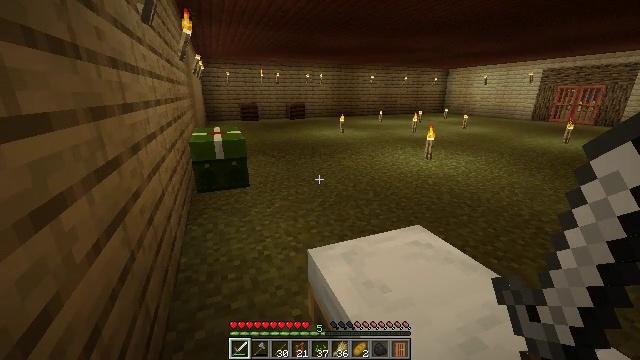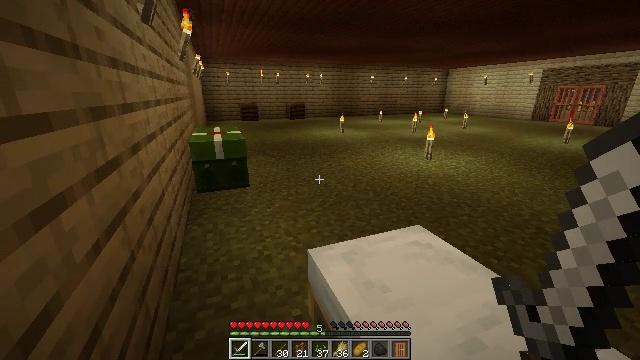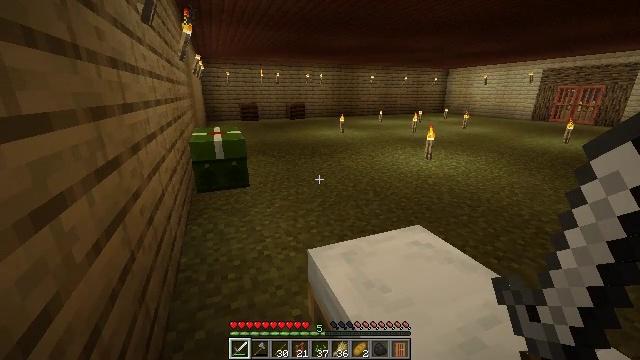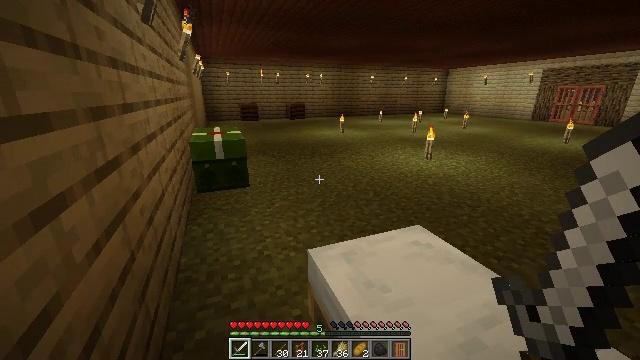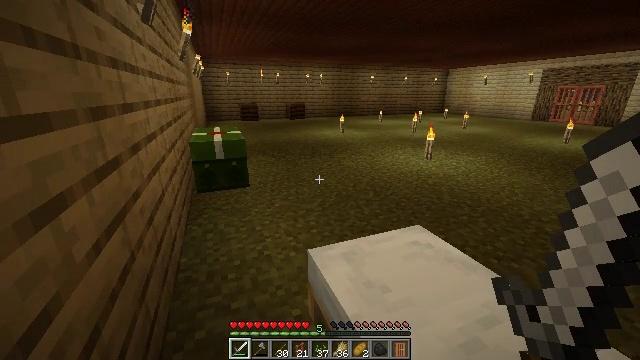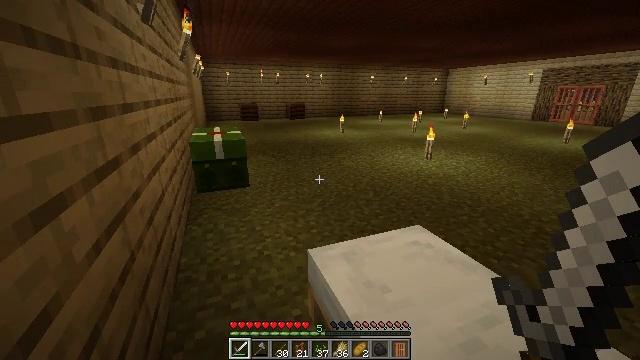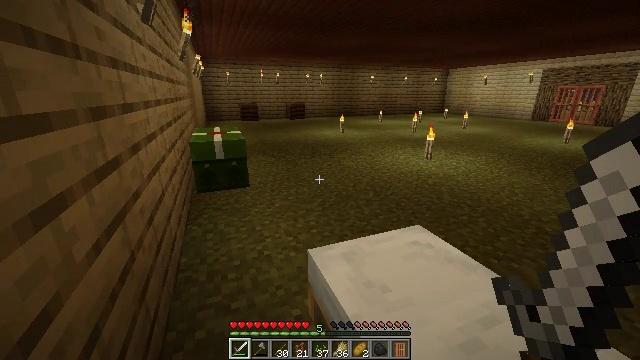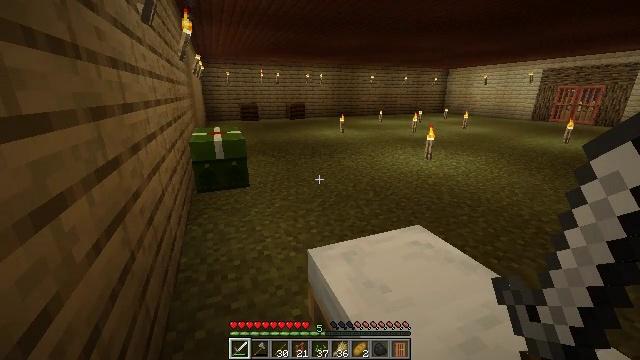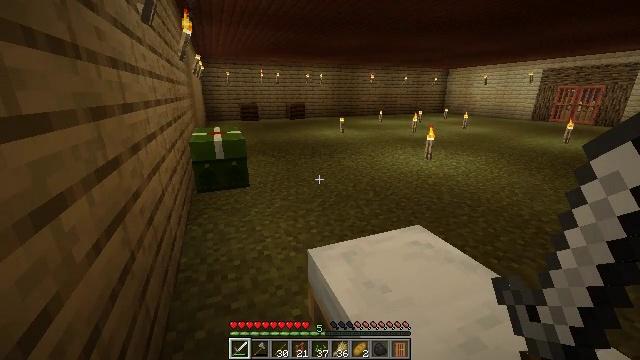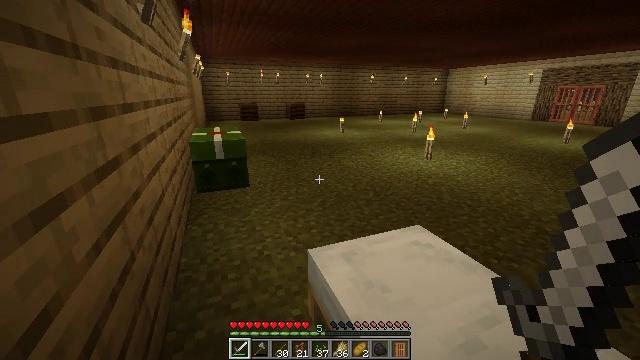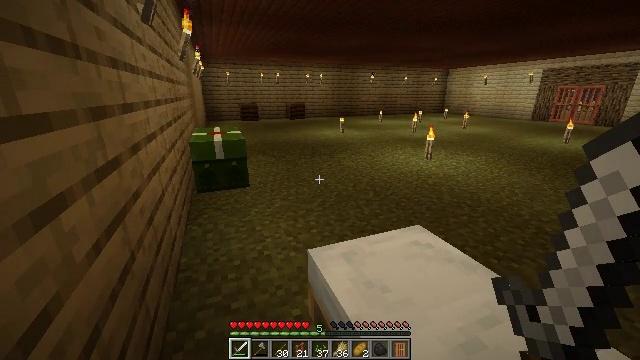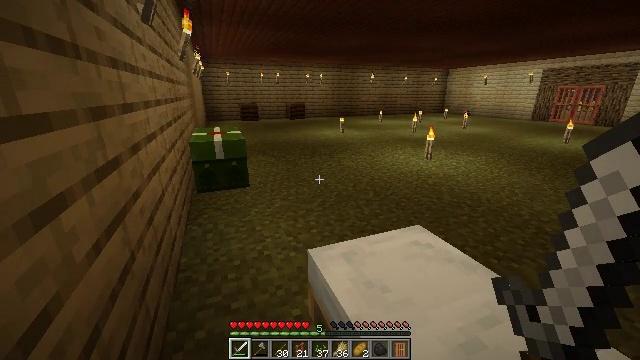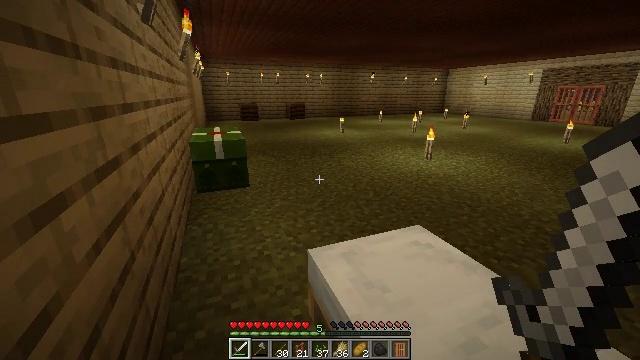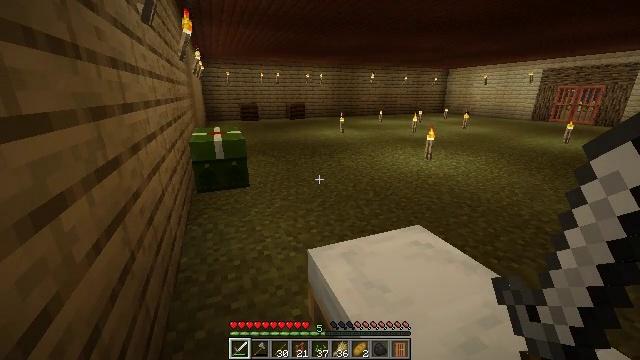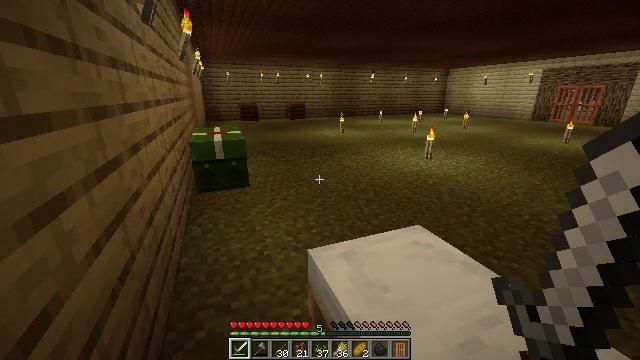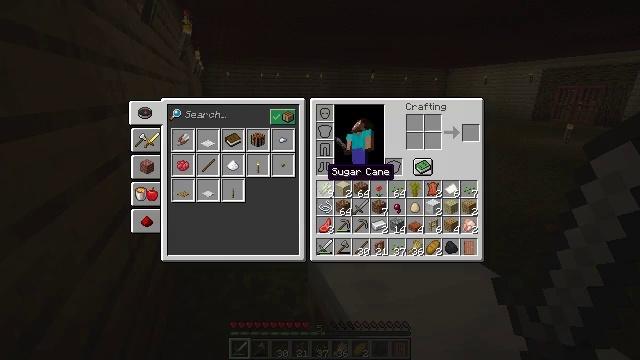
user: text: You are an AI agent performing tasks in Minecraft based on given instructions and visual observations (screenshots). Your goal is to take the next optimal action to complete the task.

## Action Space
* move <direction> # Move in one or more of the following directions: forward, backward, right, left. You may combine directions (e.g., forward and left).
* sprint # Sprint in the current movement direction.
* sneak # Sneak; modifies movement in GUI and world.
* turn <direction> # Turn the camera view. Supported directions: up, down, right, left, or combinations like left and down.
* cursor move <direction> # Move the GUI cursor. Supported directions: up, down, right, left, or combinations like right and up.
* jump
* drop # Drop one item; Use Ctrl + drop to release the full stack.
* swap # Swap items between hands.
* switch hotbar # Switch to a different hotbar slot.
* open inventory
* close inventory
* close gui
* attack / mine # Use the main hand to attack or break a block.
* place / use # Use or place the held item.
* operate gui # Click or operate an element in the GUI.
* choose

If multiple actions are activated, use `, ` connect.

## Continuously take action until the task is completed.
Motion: motion action
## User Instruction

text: Pick up the acacia fence after mining.
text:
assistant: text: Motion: no_op
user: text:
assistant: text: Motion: no_op
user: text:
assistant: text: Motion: no_op
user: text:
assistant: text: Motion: no_op
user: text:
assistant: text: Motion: no_op
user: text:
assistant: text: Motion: sprint
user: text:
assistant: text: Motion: sprint
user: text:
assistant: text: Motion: sprint
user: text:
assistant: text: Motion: sprint
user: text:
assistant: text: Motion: sprint
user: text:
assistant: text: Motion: sprint
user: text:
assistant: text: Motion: sprint
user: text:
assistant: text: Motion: sprint
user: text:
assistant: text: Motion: sprint
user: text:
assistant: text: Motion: sprint, open inventory
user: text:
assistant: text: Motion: sprint, open inventory
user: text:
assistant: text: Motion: sprint, open inventory
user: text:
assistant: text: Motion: sprint, open inventory
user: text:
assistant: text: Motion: sprint
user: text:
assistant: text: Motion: sprint
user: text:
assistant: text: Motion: sprint
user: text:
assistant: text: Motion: sprint
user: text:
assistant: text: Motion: sprint, close inventory
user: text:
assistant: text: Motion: sprint, close inventory
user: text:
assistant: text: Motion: sprint, close inventory
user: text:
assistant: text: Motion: sprint, close inventory
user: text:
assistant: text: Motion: no_op
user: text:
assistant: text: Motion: no_op
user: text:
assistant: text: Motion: no_op
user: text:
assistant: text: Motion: no_op